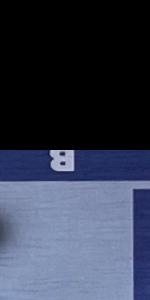
Label: Empty